Question: Consider this example:
'''
expr = a (1 + b + c d + Sqrt[-2 d e + fg + h^2] + a j );
'''
Now I'd like to insert a complex 'I' before the term in the square root and retain the rest of the expression. I know that 'expr' has only one 'Sqrt' term in it. So I tried the following:
'''
ToBoxes@# /. SqrtBox@x_ :> RowBox[{I, " ", SqrtBox@x}] &[
expr] // ToExpression
Out[1] = $Failed
'''
Why does it fail?
The workaround was to use a different variable and then replace it with 'I' as so:
'''
(ToBoxes@# /. SqrtBox@x_ :> RowBox[{k, " ", SqrtBox@x}] &[expr] //
ToExpression) /. k -> I
'''

Why does this work?
Are there alternate/better ways to do this?
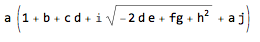
Answer: The parts of a box expression that aren't structural need to be strings. So you want
'''
In[1]:= expr = a (1 + b + c d + Sqrt[-2 d e + fg + h^2] + a j );
In[2]:= ToBoxes@# /. SqrtBox@x_ :> RowBox[{"I", " ", SqrtBox@x}]&[expr]//ToExpression
Out[2]= a (1 + b + c d + I Sqrt[-2 d e + fg + h^2] + a j)
'''